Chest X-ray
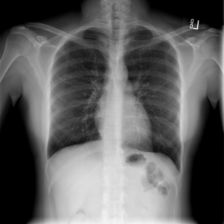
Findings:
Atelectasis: negative
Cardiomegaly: negative
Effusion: negative
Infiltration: negative
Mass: negative
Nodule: negative
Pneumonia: negative
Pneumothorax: negative
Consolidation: negative
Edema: negative
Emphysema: negative
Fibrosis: negative
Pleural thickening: negative
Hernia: negative